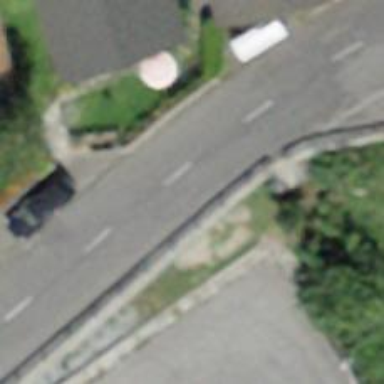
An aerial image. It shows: Bus stop with platform for public transport.